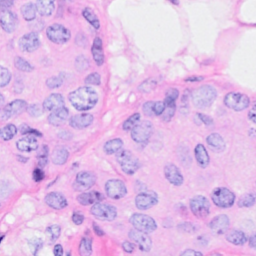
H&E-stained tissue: Breast